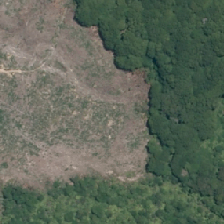
Land cover: harvested_forest